Question: I have been running into compatibility issues recently with my dev environment, and it was suggested that I uninstall and reinstall ASP.NET 4.5 on my windows 8 laptop.
In order to uninstall on Windows 8, you must use the "Turn Windows Features On/Off" feature.
When I perform the uninstall, everything seems fine, but when I go to reinstall .NET 4.5, I get the following error message from the installer.

I'm not sure how else to ensure a complete uninstall of the 4.5 runtime. Is this a Windows 8 problem?
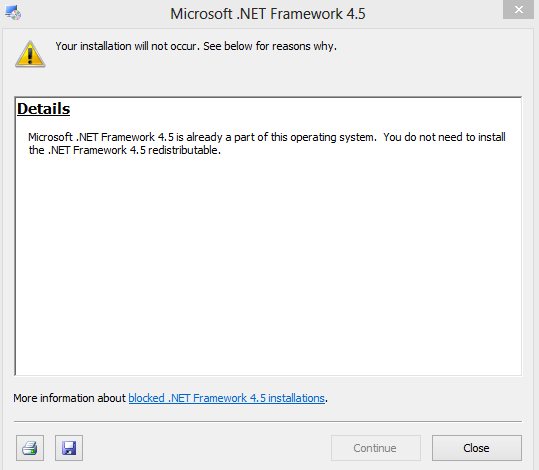
Answer: .Net 4.5 is a core part of the windows 8 operating system and cannot be removed.
You can remove ASP.Net 4.5 through add/remove windows features and it can be turned back on there as well.
If there truly is an issue with .Net 4.5 on your Windows 8 install which possible but unlikely you would need to repair the OS.